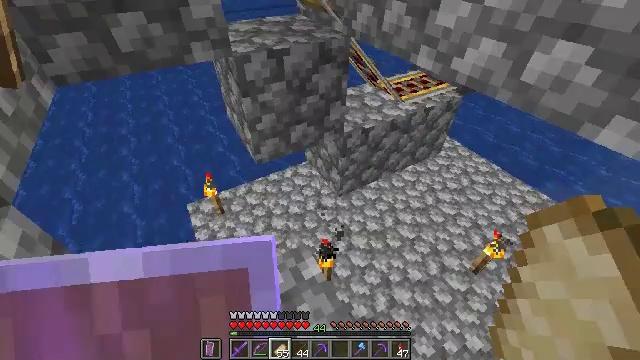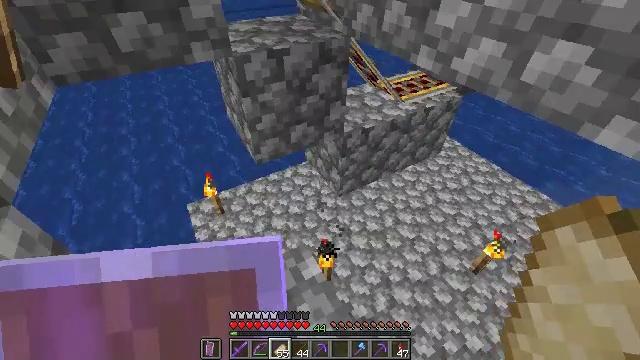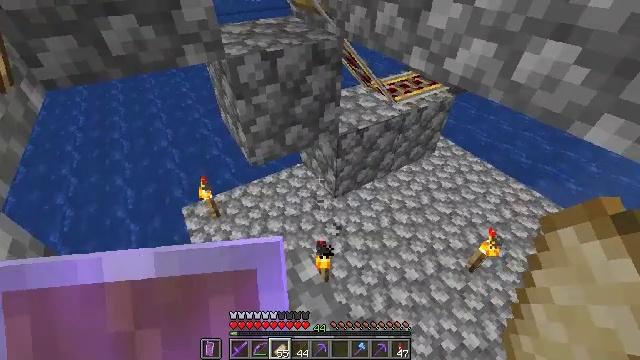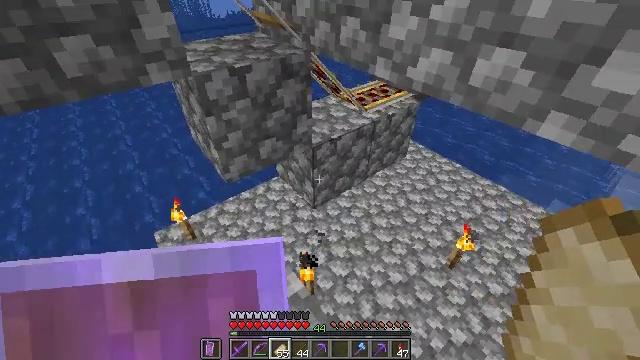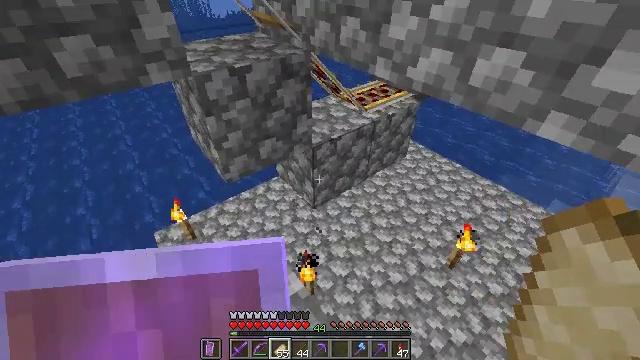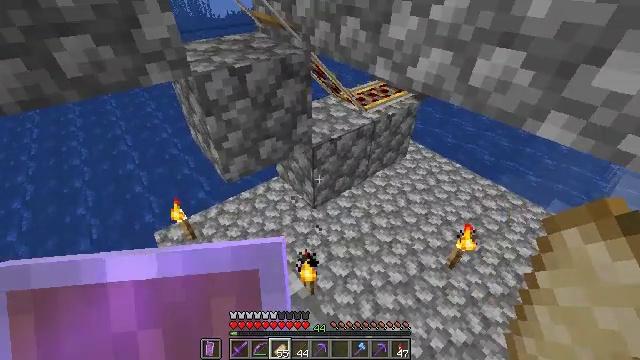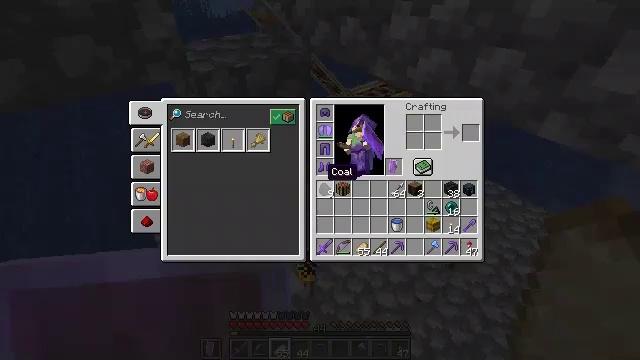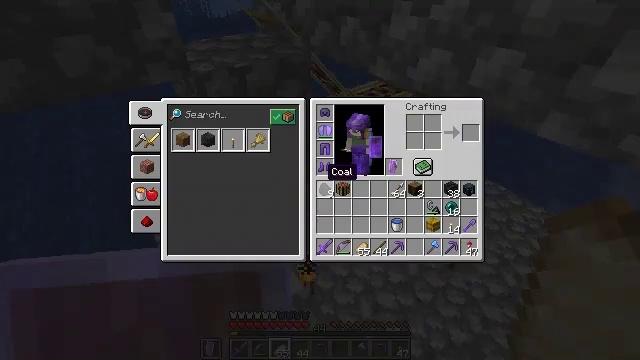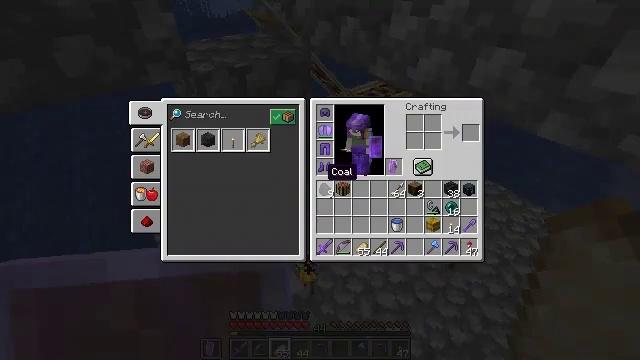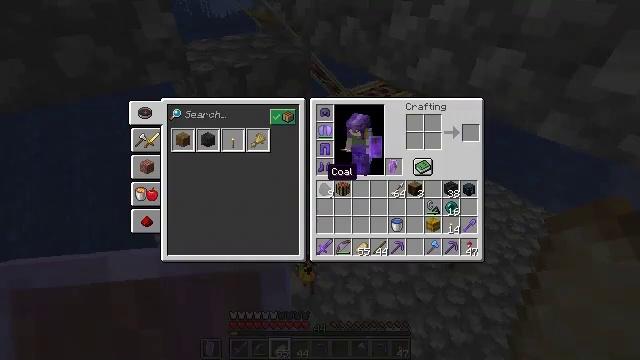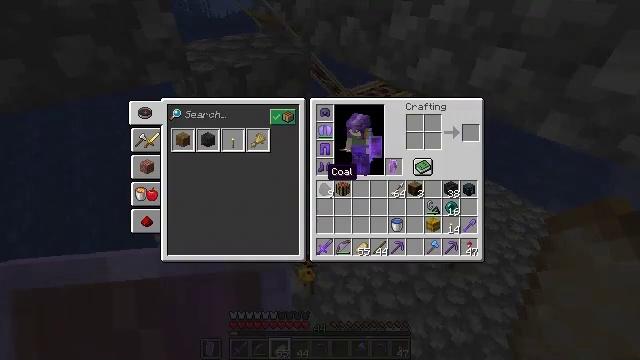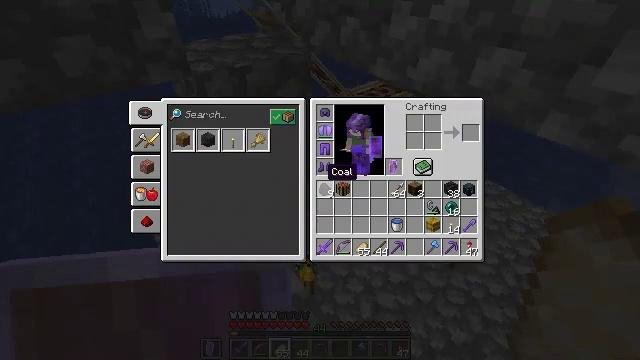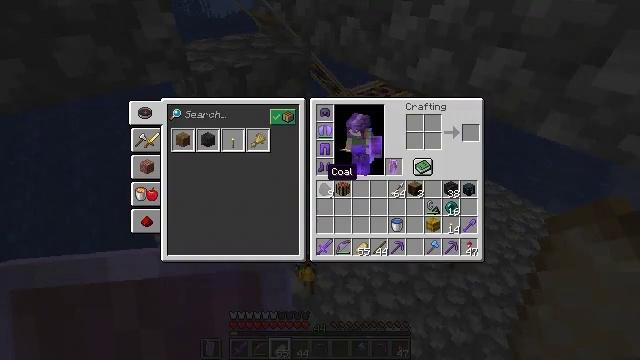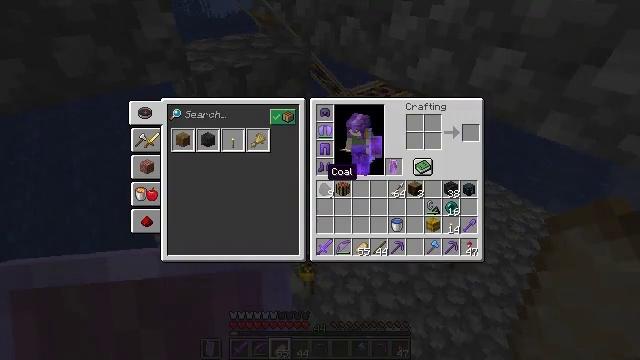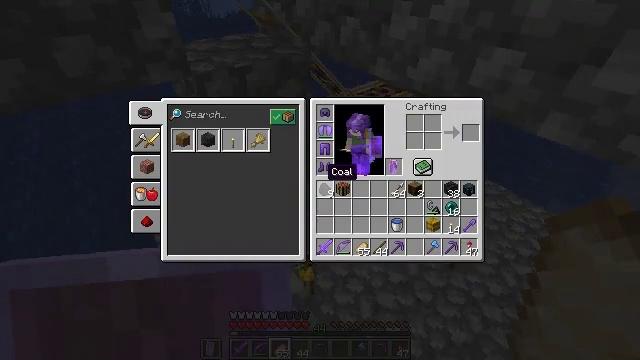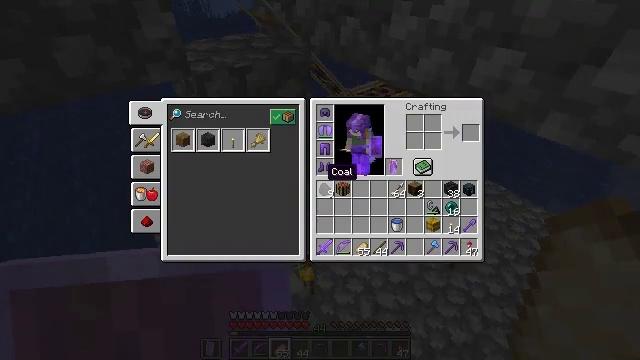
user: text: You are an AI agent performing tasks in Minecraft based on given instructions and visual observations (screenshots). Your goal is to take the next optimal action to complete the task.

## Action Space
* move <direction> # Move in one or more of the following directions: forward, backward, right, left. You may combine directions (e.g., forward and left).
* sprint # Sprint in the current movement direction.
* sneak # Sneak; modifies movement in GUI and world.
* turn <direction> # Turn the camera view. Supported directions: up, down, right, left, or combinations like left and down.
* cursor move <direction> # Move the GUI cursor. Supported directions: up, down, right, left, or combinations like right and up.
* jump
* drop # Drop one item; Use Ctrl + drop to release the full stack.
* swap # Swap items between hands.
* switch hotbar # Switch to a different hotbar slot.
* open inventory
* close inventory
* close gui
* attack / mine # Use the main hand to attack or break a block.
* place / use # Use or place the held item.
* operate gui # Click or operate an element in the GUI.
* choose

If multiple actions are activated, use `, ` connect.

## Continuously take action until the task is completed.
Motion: motion action
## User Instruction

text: Recycle the rail from an abandoned track.
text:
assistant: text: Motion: no_op
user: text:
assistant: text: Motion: turn right
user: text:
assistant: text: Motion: turn right and up
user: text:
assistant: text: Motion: no_op
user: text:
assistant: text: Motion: no_op
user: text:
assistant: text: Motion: open inventory
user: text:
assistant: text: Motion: open inventory
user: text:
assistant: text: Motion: no_op
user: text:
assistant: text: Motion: no_op
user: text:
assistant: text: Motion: no_op
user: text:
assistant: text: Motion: no_op
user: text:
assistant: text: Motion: no_op
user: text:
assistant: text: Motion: no_op
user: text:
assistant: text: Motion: no_op
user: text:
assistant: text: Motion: no_op
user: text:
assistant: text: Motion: no_op
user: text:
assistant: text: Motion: no_op
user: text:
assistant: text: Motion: no_op
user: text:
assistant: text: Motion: no_op
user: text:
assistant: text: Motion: no_op
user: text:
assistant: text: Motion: no_op
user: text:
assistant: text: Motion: no_op
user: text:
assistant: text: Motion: no_op
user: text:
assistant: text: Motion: no_op
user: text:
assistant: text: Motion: no_op
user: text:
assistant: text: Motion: move forward, turn right and up
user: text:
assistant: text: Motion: move forward, turn right and up
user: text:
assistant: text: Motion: move forward, turn right and up
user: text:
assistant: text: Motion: move forward, turn right and up
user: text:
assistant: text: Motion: move forward